Interaction volume radius: 10 \u00c5
Interaction volume height: 30 \u00c5
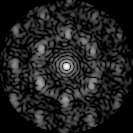
Disorder parameter: 0.6147